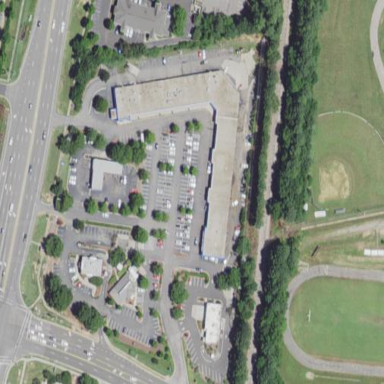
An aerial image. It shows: Retail area.